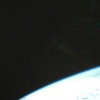
Label: space